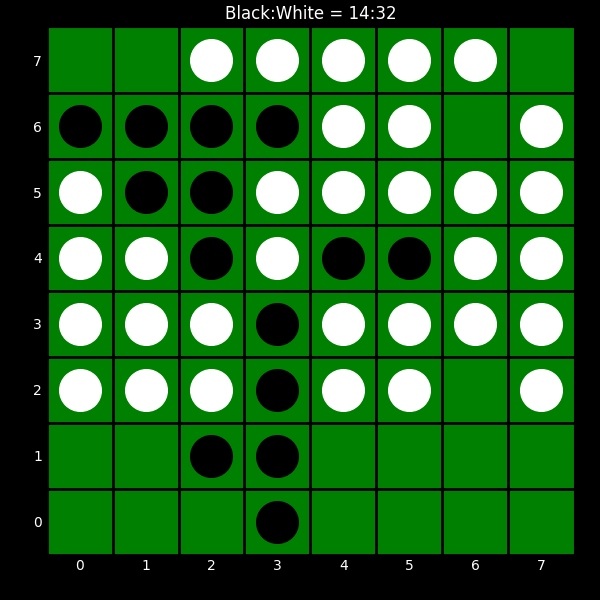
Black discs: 14
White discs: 32